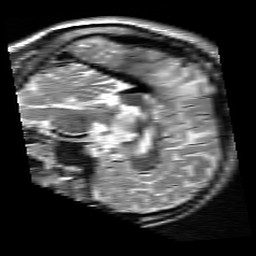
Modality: T2w
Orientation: sagittal
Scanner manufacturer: siemens
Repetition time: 3.9 s
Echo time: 0.076 s